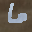
Label: 6